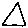
Label: triangle